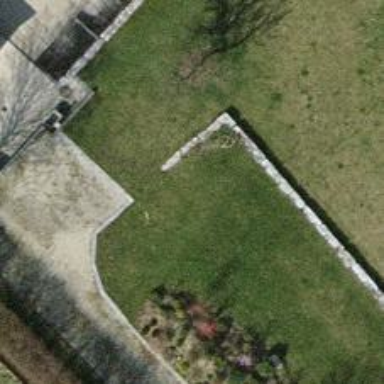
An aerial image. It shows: Hedge acting as barrier.